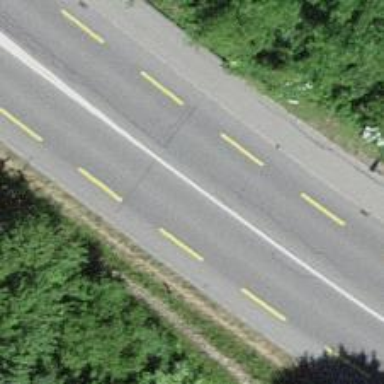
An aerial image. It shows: Primary highway with dedicated lane for cyclists.